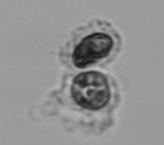
Label: Emiliania_huxleyi